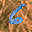
Label: 6